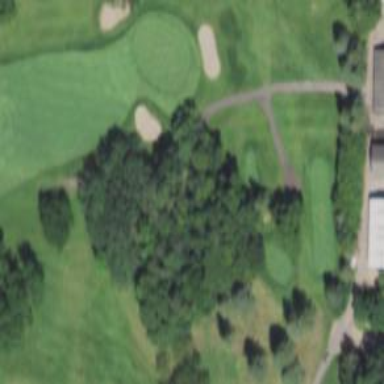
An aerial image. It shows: Path for both roads and golfers.